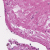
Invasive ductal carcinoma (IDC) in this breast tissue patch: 0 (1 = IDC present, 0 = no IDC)